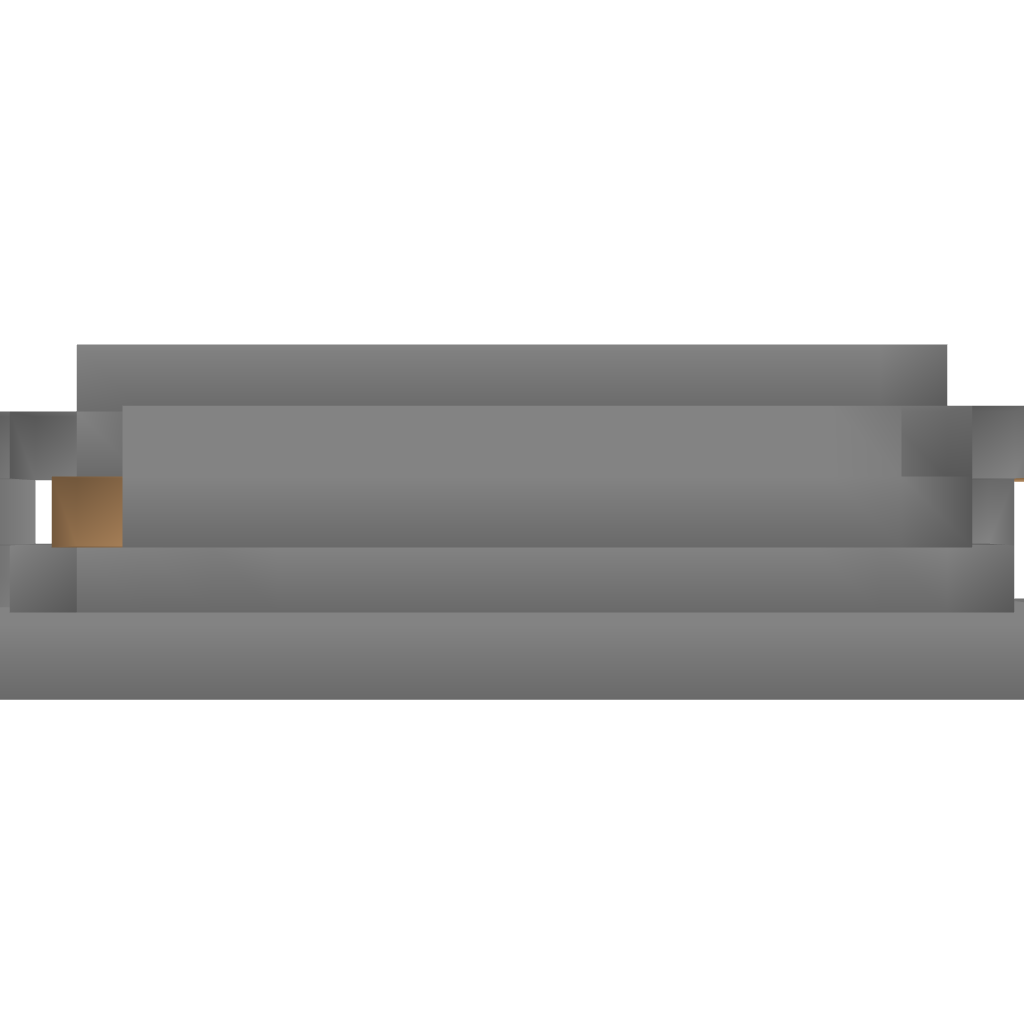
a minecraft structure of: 12-Charge Howitzer bad low quality